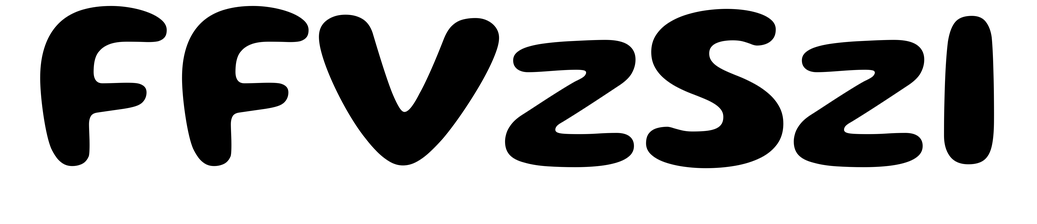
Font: Gluten_SemiBold